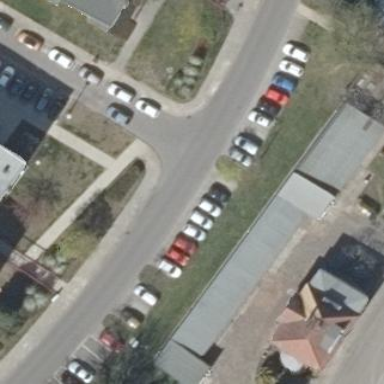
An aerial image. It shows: Garage building.